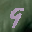
Label: 9